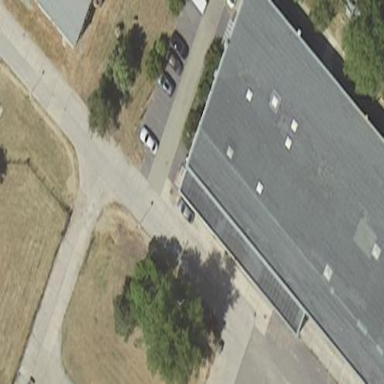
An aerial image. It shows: Commercial building.